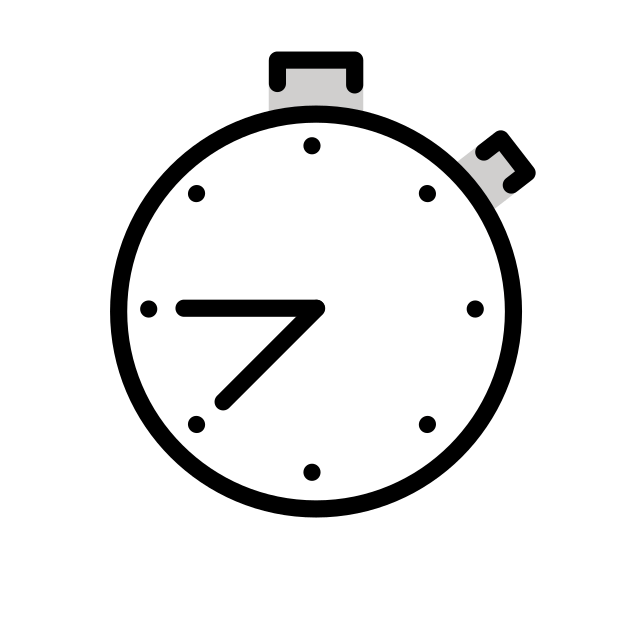
Emoji: ⏱
Name: stopwatch
Unicode: 0x23f1